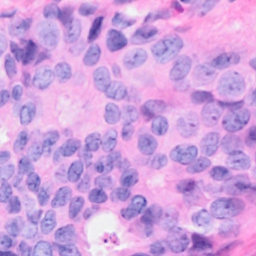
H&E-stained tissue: Breast